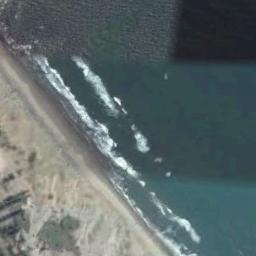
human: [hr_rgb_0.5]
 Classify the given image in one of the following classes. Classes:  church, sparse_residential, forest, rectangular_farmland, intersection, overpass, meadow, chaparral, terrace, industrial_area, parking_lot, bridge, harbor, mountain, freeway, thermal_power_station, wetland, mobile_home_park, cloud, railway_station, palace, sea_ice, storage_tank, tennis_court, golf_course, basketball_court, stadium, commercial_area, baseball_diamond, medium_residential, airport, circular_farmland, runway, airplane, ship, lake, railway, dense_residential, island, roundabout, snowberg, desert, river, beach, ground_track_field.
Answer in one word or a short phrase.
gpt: beach